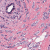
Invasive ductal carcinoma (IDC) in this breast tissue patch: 1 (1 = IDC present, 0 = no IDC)